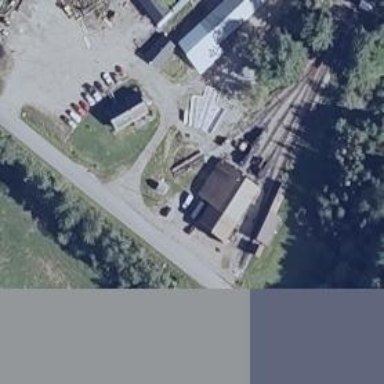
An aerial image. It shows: Narrow-gauge railway in service yard.